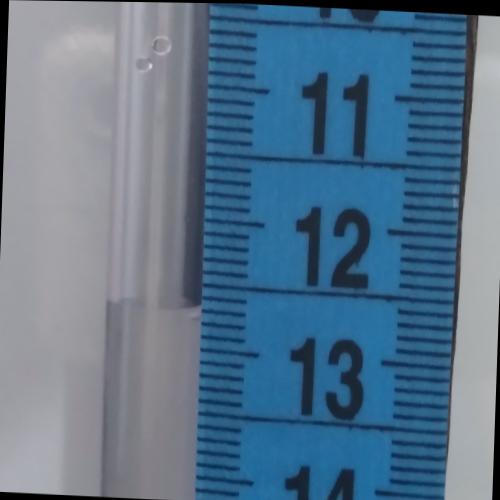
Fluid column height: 12.7 cm